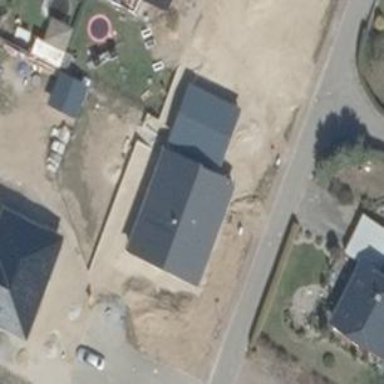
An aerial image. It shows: Detached building.